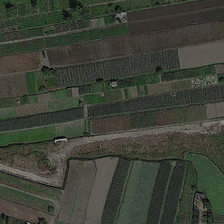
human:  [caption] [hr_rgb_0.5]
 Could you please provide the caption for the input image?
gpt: many pieces of farmlands with some green trees scattered are together .

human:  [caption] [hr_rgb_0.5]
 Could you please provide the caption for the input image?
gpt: the farm is divided into different parts of the color .

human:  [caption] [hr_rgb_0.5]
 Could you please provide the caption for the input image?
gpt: many pieces of farmlands with some green trees scattered are together .

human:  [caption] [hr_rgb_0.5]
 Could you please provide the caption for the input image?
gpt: the little farm consists of grass and crops .

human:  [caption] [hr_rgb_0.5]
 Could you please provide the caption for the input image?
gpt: the little farm consists of grass and crops .